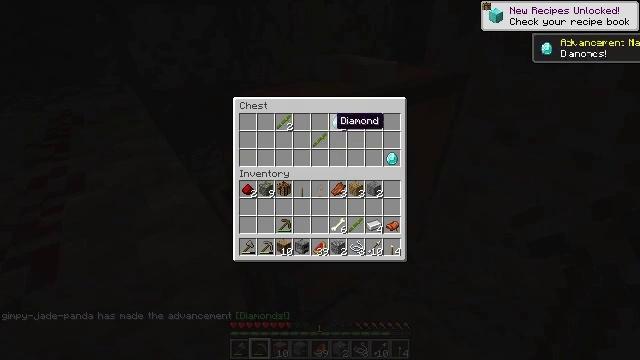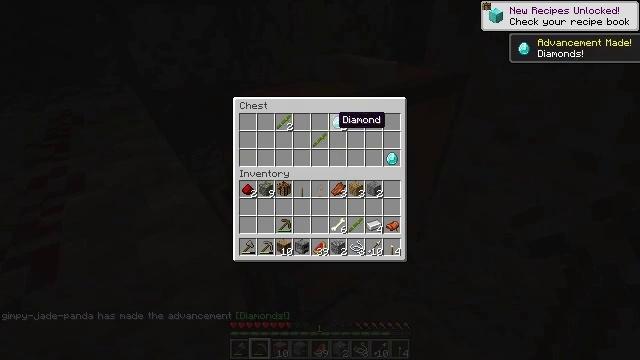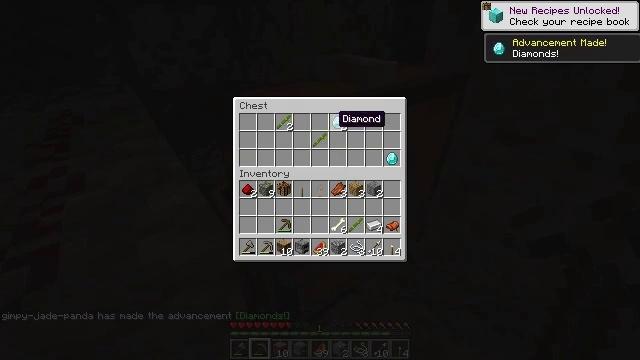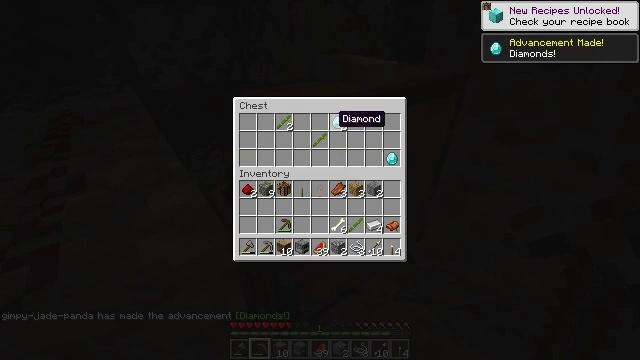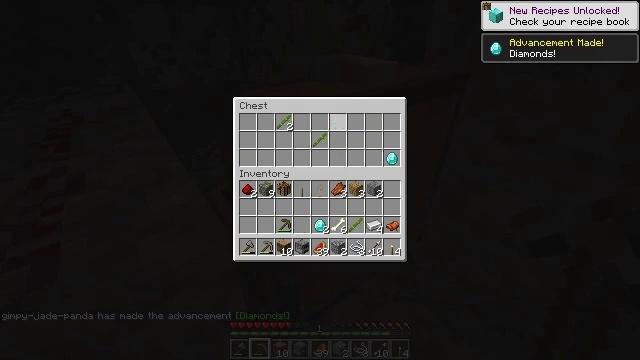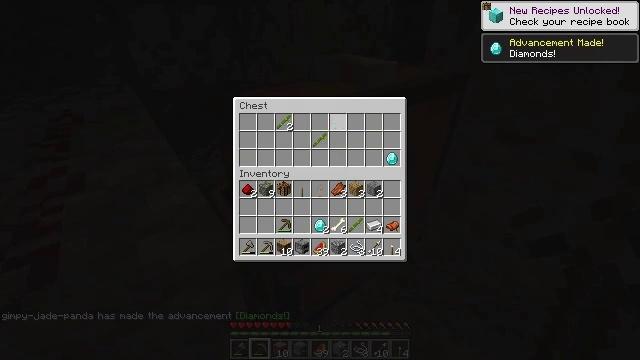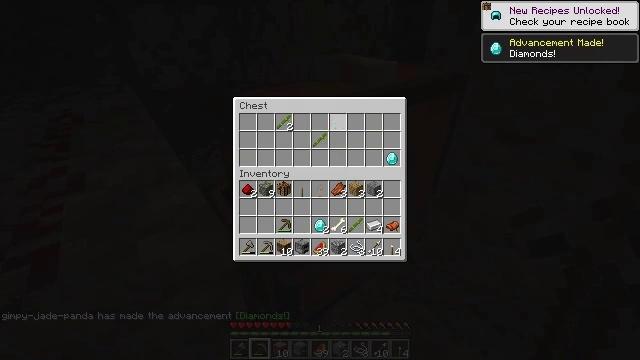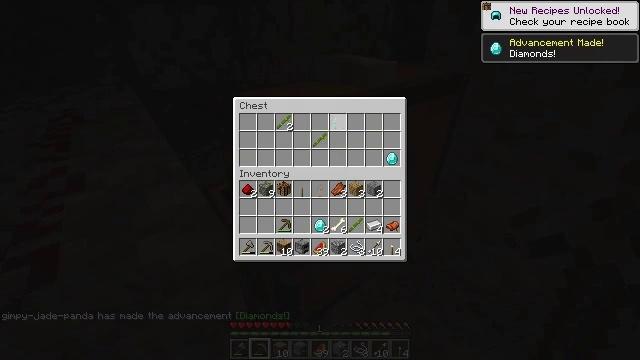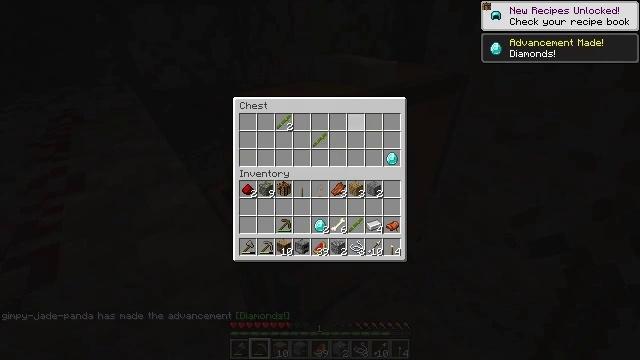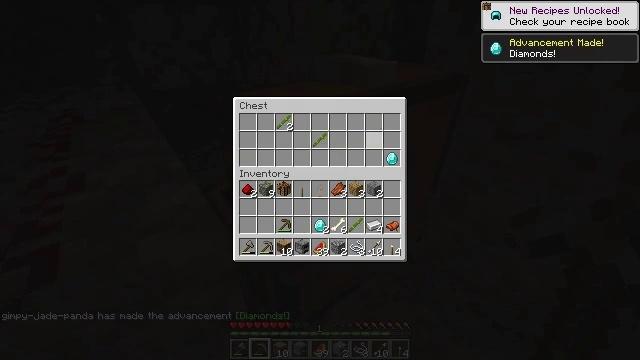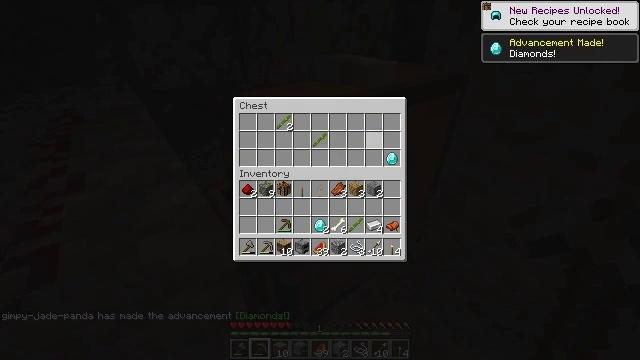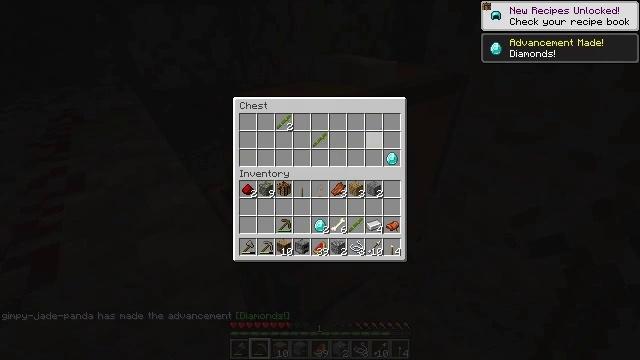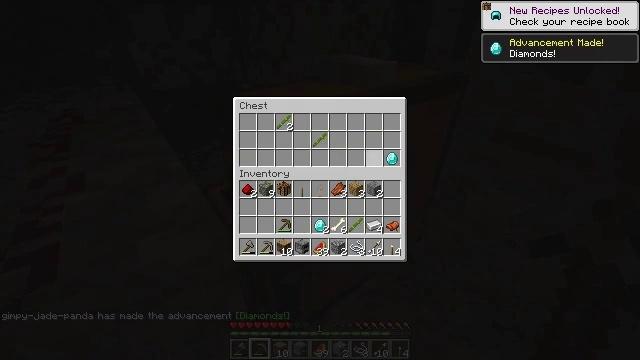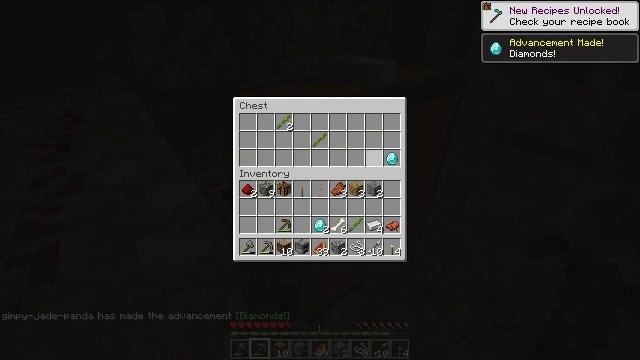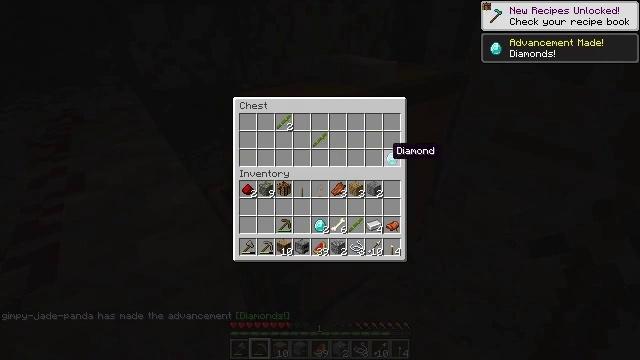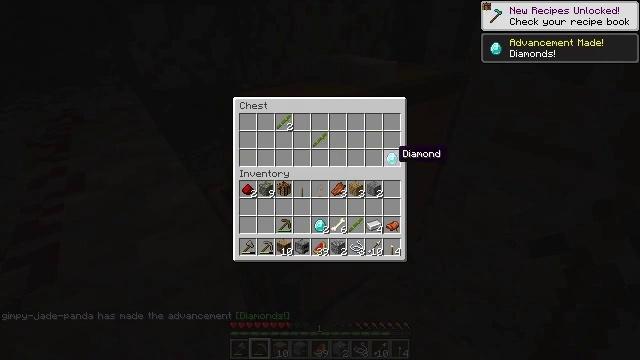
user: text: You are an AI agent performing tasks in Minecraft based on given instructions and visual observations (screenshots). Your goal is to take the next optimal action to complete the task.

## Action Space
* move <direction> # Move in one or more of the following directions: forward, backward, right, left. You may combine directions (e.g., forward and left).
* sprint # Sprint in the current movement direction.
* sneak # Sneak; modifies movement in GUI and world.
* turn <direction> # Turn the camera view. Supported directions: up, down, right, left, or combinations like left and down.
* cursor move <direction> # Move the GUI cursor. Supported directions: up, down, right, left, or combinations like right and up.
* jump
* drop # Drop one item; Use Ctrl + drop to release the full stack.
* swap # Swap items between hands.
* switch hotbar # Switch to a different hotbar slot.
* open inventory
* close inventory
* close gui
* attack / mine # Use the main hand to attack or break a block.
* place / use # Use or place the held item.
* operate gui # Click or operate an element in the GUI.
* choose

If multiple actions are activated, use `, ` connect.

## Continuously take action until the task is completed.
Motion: motion action
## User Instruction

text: Retrieve the redstone wire by breaking it.
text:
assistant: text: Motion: sneak
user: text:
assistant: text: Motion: sneak
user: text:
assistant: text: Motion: sneak
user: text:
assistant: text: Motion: sneak, operate gui
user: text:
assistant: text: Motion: sneak, operate gui
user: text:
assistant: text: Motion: sneak, operate gui
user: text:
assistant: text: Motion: sneak
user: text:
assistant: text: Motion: sneak, cursor move right
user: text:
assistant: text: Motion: sneak, cursor move right and down
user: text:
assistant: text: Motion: sneak
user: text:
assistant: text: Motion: sneak, cursor move down
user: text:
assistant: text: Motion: sneak
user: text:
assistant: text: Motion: sneak
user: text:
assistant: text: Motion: sneak, cursor move right
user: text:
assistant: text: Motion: sneak
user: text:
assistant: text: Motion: sneak, operate gui
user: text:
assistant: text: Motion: sneak, operate gui
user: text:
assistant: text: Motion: sneak, operate gui
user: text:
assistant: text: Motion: sneak
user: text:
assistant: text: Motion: sneak
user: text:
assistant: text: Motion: sneak
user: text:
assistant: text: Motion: sneak
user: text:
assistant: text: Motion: sneak
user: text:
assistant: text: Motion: sneak
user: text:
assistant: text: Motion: close gui
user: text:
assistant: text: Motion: turn left and up, open inventory
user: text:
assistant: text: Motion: turn left and up
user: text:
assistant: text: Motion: turn left and up
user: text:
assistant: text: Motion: turn left and up
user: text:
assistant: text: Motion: turn left and up